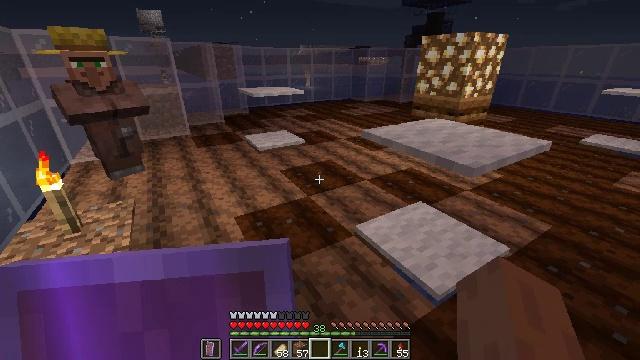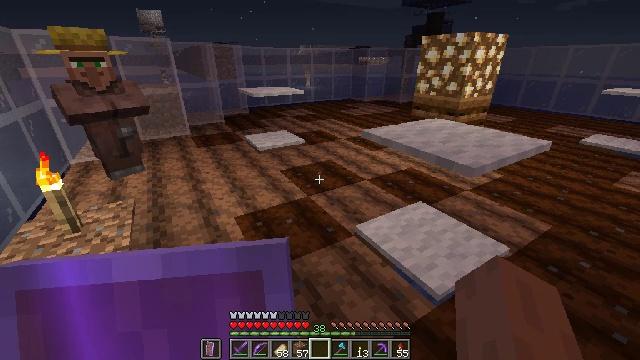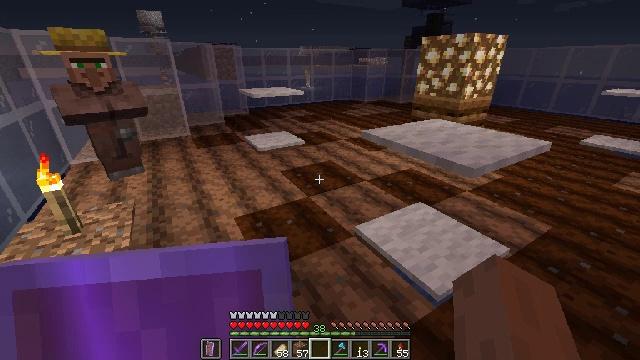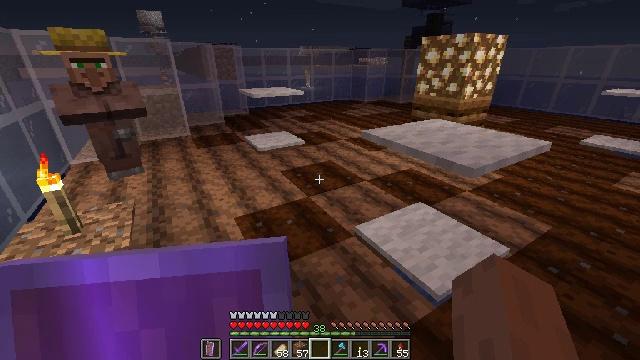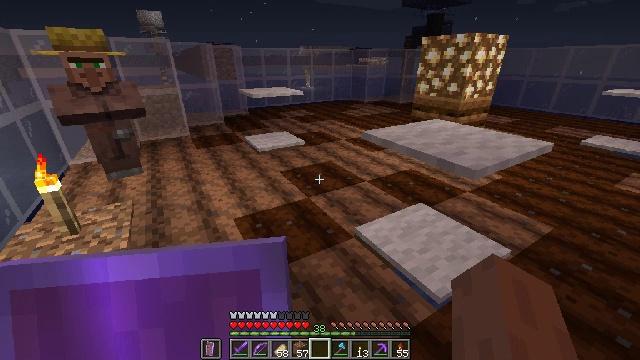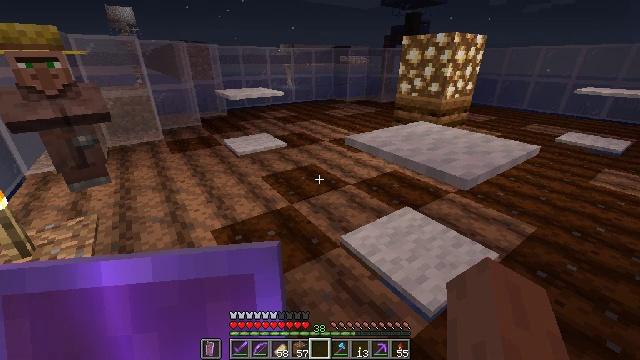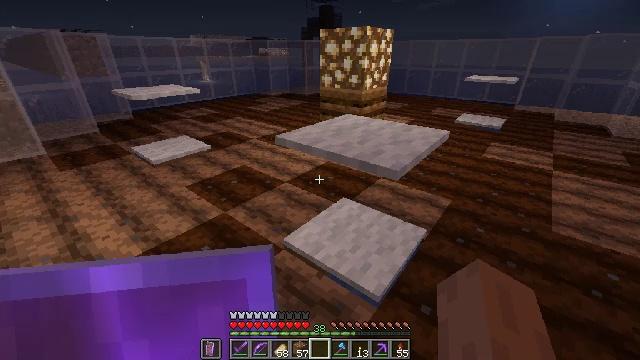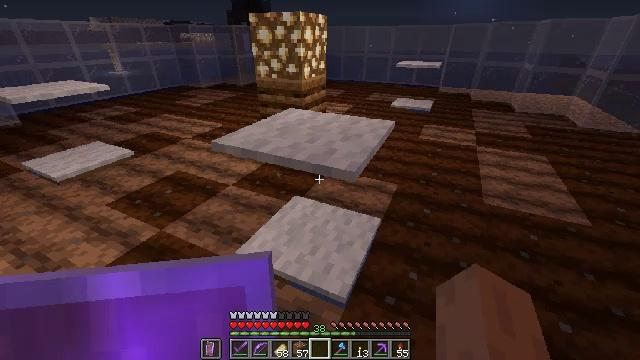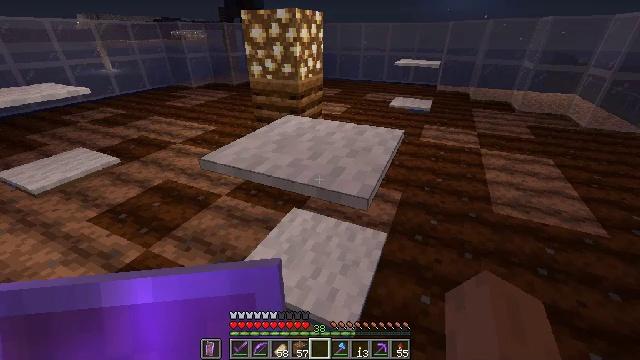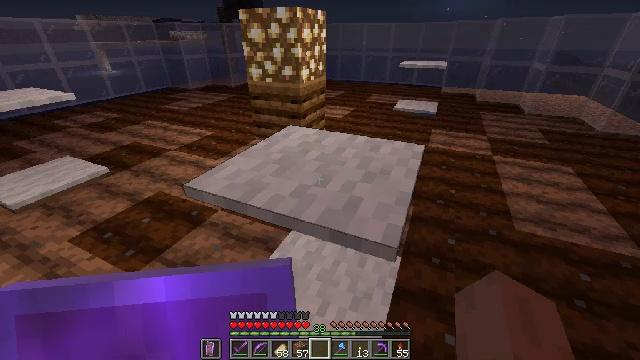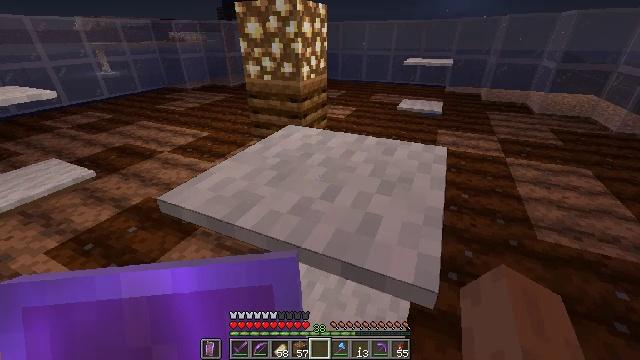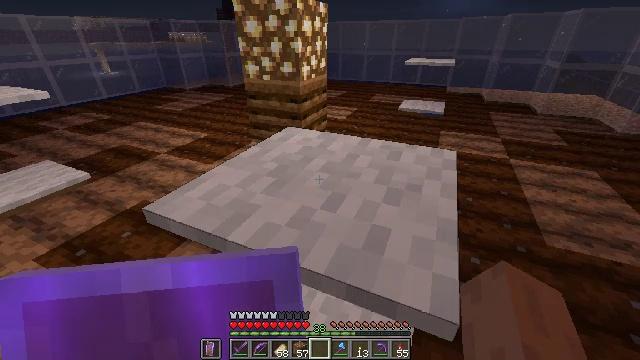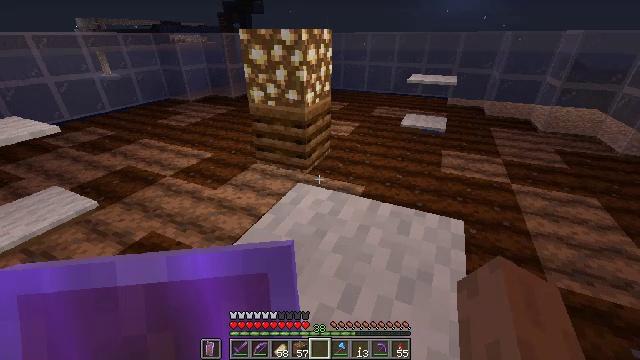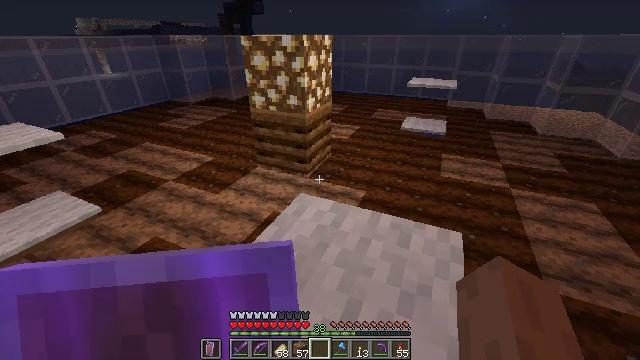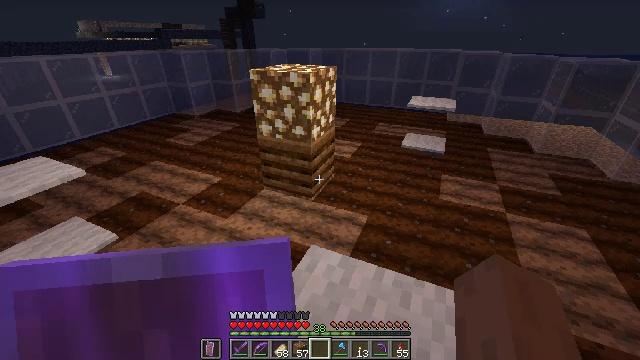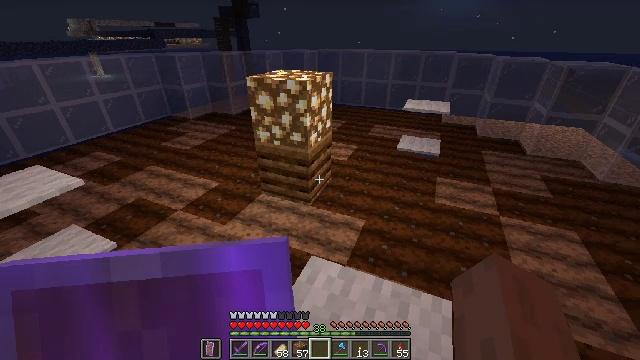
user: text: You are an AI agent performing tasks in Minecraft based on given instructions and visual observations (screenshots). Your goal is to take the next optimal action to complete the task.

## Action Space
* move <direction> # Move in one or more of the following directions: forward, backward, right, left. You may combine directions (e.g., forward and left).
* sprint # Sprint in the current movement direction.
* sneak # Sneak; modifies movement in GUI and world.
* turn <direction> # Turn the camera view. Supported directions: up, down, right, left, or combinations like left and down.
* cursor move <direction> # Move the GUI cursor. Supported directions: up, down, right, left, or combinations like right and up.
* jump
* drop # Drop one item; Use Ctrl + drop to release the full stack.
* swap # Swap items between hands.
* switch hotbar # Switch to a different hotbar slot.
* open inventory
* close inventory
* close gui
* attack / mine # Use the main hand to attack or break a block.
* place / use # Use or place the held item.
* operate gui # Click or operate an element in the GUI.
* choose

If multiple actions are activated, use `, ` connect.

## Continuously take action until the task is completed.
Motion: motion action
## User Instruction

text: Remove the torch from its spot.
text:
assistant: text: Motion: no_op
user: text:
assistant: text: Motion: no_op
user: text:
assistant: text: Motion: no_op
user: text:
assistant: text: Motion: move forward
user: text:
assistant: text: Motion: move forward, turn right
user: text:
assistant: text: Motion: move forward, turn right and down
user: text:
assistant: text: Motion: move forward, turn right and down
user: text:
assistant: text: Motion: move forward, turn right
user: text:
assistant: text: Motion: move forward
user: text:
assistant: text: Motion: move forward
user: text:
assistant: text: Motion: move forward
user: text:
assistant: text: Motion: move forward, jump
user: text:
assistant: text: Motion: move forward, jump
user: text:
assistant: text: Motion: move forward, jump
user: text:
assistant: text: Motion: move forward, turn right, jump
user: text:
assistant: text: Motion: move forward, turn right and down
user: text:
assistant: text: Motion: move forward, turn right and down
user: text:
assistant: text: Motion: move forward, turn right and down
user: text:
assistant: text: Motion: move forward
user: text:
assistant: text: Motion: no_op
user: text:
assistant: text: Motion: no_op
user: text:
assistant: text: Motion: no_op
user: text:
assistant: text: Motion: no_op
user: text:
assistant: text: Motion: no_op
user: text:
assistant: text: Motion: turn right and down
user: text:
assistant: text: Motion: turn right and down
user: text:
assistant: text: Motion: turn right and down
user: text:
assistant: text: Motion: move back, turn right and down
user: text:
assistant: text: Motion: move back, turn right
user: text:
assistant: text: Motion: move back, turn right